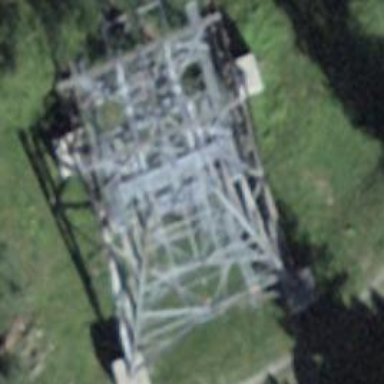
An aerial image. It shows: Pylon used for aerialway.